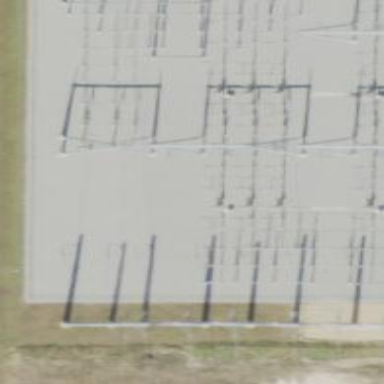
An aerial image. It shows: Busbar power line.